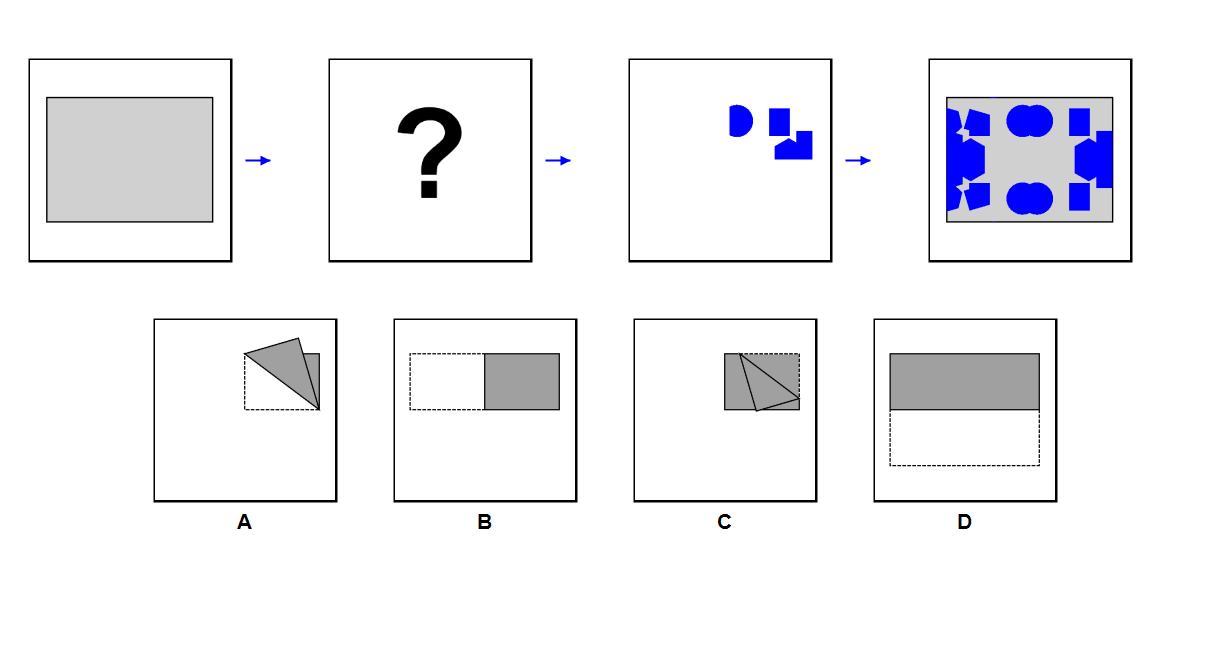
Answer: A